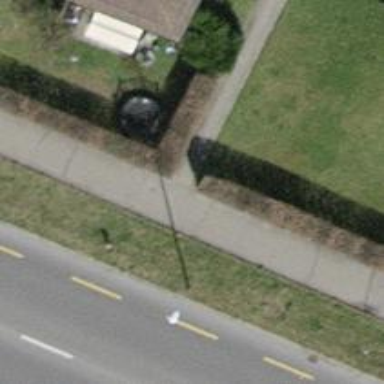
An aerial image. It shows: Hedge acting as barrier.